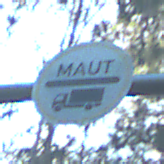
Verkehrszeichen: Mautpflicht
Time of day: MorningAfternoon
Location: Outdoor (Nature)
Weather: Clear
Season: NotSpecified
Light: Natural